Question: I read that it is bad to have such structure in an iOS application. But what if an application has a lot of 'UINavigationController's and 'UITabBarController's. But one 'UINavigationBar' and one 'UITabBar' are always displayed only? Other 'UINavigationBar's and 'UITabBar's are hidden.
For example, in navigation-based application I call this code:
'''
- (IBAction)openTabsController:(id)sender {
tabOneController *tabOneViewContr = [[[tabOneController alloc] initWithNibName:@"tabOneController" bundle:nil] autorelease];
UINavigationController *tabOneNavContr = [[UINavigationController alloc] initWithRootViewController:tabOneViewContr];
tabTwoController *tabTwoViewContr = [[[tabTwoController alloc] initWithNibName:@"tabTwoController" bundle:nil] autorelease];
UINavigationController *tabTwoNavContr = [[UINavigationController alloc] initWithRootViewController:tabTwoViewContr];
UITabBarController *tabContr = [[[UITabBarController alloc] init] autorelease];
tabContr.viewControllers = [NSArray arrayWithObjects:tabOneNavContr,tabTwoNavContr, nil];
sel.navigationController.navigationBar.hidden = YES;
[self.navigationController pushViewController:tabContr animated:YES];
}
'''
After calling of this method I have two 'UINavigationController's and one 'UITabBarController'. At the same time I have one 'UINavigationBar' and one 'UITabBar' on a screen.
Approximate scheme.

From The beginning we have an UINavigationController which allows to navigate between the views (circles). Then after pushing an UITabBar appears and allows to switch between the views. A rectangle with two little rects is a view with a UITabBar with 2 UITabBarItem s. When we presss any UITabBarItem another UIView appears. In this UIView we can press some button which calls another view with another UITabBar. Current UITabBar is visible after pushing if it is not hidden with another UITabBar.
is it more clear now?
The code above works almost perfect (except of some animations and not including Apple's limitations)
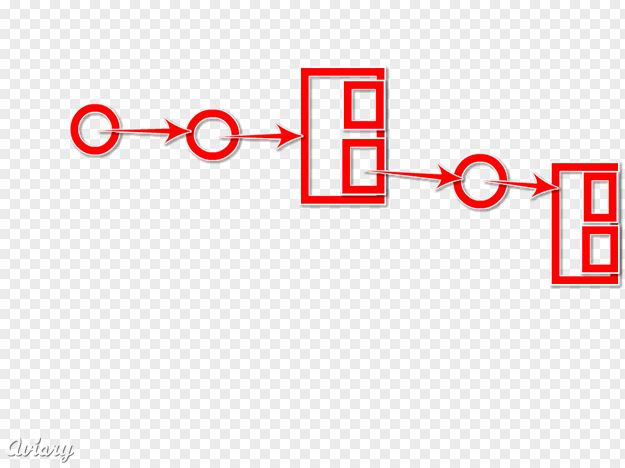
Answer: Gargo,
I'm not sure I understood your question but the apple documentation is clear. If you use '- (void)pushViewController:(UIViewController *)viewController animated:(BOOL)animated' it says that 'viewController':
> and it must not already be
on the navigation stack.
Since you do
'''
[self.navigationController pushViewController:tabContr animated:YES];
'''
you are pushing a tab bar controller instance within the navigation stack.
If you add the structure that you would achieve maybe I can help you to find another solution.
Hope that helps.